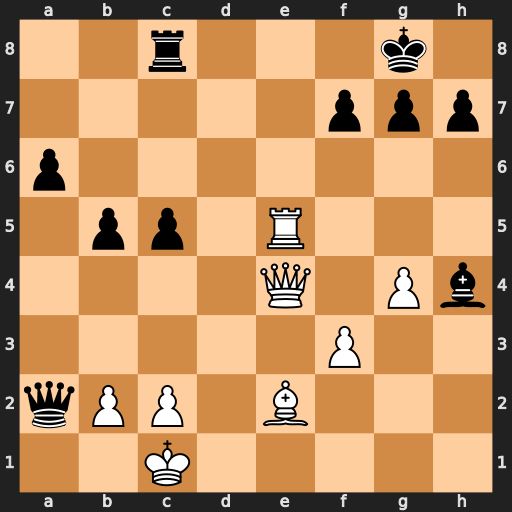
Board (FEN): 2r3k1/5ppp/p7/1pp1R3/4Q1Pb/5P2/qPP1B3/2K5
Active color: w
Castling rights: -
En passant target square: -
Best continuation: Re8+ Rxe8 Qxe8#